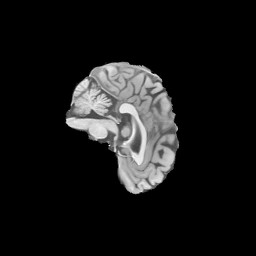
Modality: T1w
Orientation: sagittal